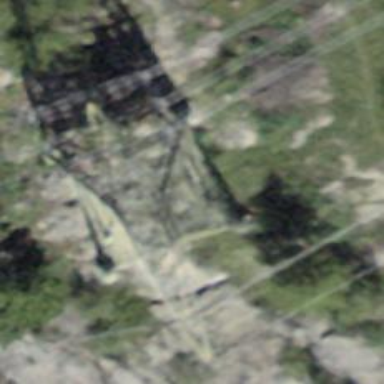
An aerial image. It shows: Power tower.